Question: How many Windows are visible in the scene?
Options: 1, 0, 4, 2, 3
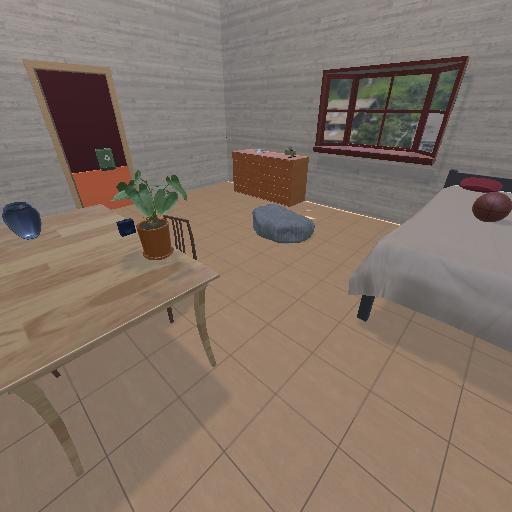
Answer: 1